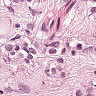
Metastatic tissue present: yes